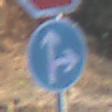
Verkehrszeichen: VorgeschriebeneFahrtrichtungGeradeausOderRechts
Zusatzzeichen oben: Stop
Umgebung: Outdoor, Nature
Tageszeit: MorningAfternoon
Wetter: Clear
Licht: Natural
Jahreszeit: NotSpecified
Kontrast: HighContrast